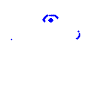
Particle: kaon